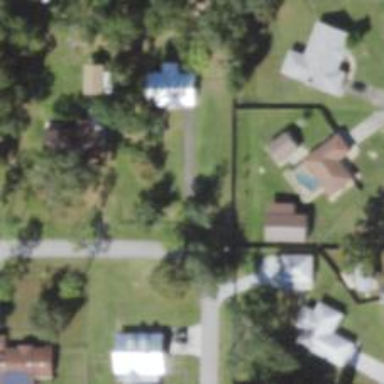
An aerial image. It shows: Driveway.